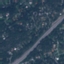
Label: Highway